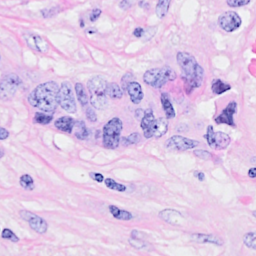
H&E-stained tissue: Breast